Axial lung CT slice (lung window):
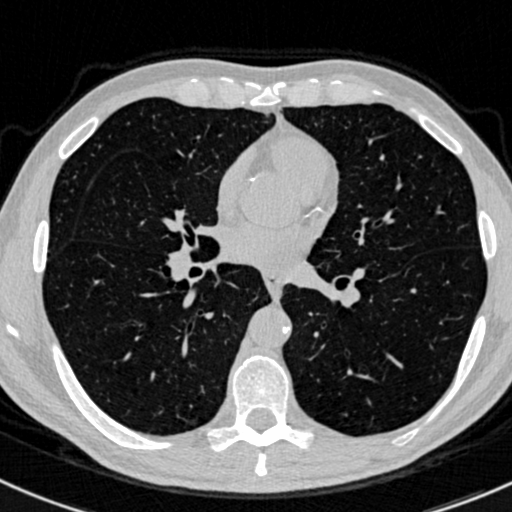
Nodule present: no